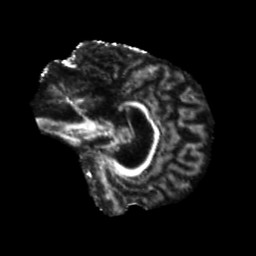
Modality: FA
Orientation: sagittal
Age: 51
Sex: male
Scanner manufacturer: siemens
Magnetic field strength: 3 T
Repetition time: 5.25 s
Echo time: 0.08 s